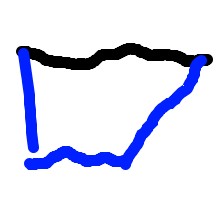
Shape: trapezoid